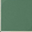
Piece: xx